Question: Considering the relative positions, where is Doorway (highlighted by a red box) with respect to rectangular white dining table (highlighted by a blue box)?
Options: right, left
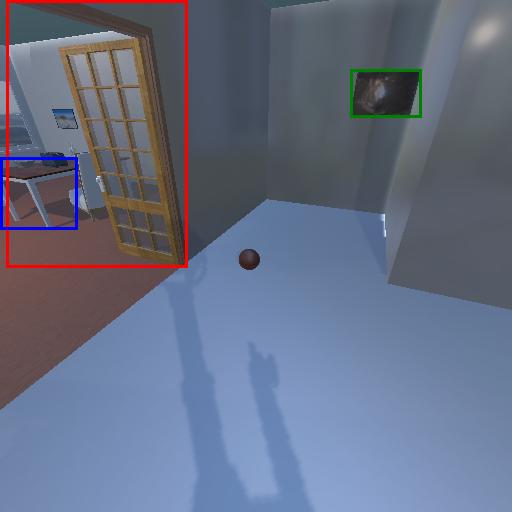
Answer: right